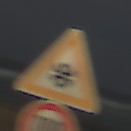
Verkehrszeichen: SchneeOderEisglaette
Zusatzzeichen unten: Geschwindigkeit100
Umgebung: Outdoor, Suburban
Tageszeit: MorningAfternoon
Wetter: PartlyCloudy
Licht: Natural
Jahreszeit: NotSpecified
Kontrast: HighContrast